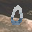
Label: 0